Question: As you can clearly see the XAMDataChart is skipping putting the label on every other column.
I have no clue why this is happening. The code is the same for all of them and I have verified that the data is there.

Here is how they are generated
'''
CategoryXAxis catX = new CategoryXAxis();
NumericYAxis numY = new NumericYAxis();
foreach (var series in control.masterCollection)
{
catX.Name = "catX";
catX.ItemsSource = series;
catX.Label = "{Label}";
catX.Gap = 20;
numY.Name = "numY";
ColumnSeries cs = new ColumnSeries()
{
ItemsSource = series,
ValueMemberPath = "YPoint",
XAxis = catX,
YAxis = numY
};
}
'''
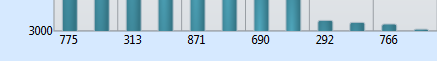
Answer: The answer to this question is setting the Category X Axis objects interval to 1.
'''
catX.Interval = 1;
'''